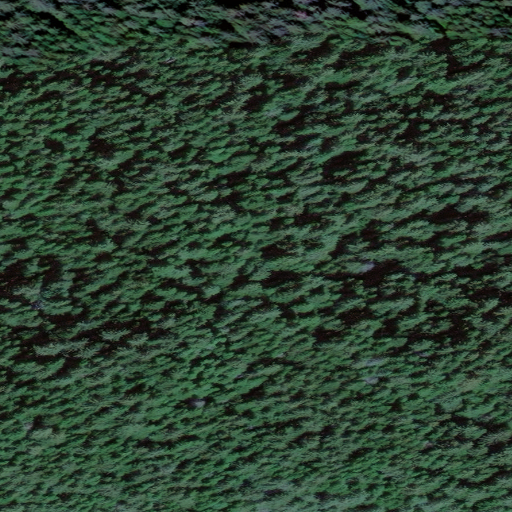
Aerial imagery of island in Alaska named Killisnoo Island containing only unknown